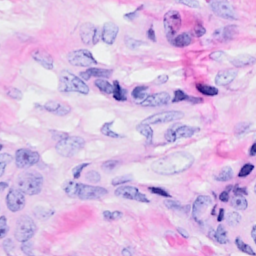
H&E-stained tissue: Breast